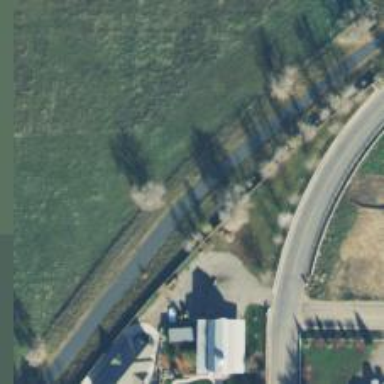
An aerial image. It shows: Asphalt cycleway.